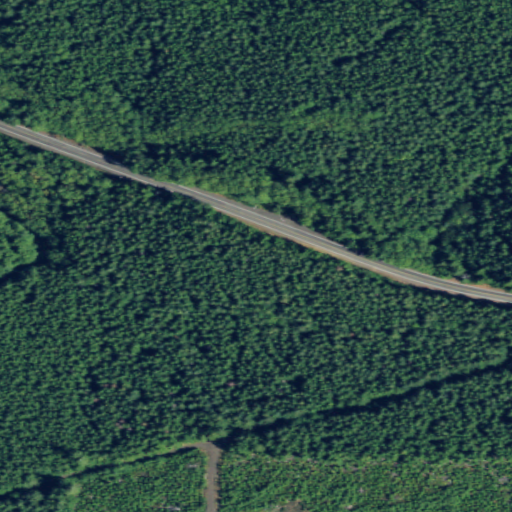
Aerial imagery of mountain in Washington named Langley Hill containing evergreen forest, open development, and low intensity development